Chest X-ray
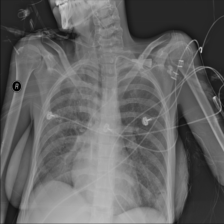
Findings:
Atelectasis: negative
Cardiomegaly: negative
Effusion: negative
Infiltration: negative
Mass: negative
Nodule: negative
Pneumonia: negative
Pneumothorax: negative
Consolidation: negative
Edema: negative
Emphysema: negative
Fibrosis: negative
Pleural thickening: negative
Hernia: negative